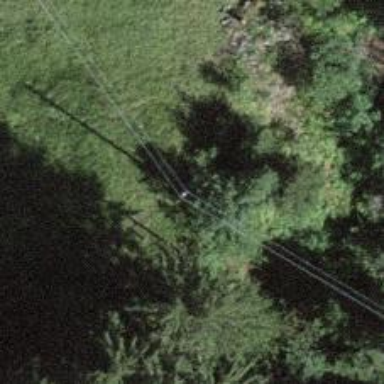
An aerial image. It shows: Utility pole in the area.